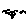
Label: bird